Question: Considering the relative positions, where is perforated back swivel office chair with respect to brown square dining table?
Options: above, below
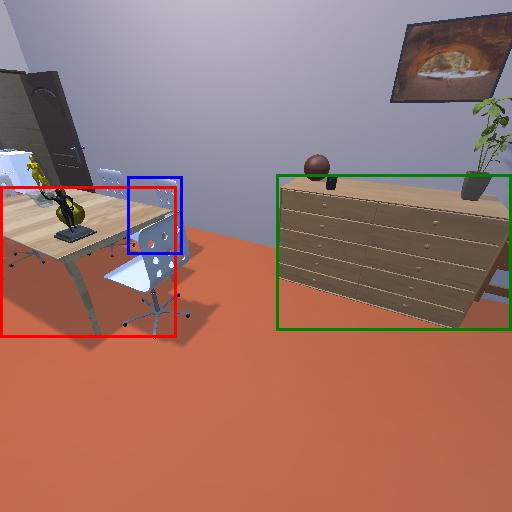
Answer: above